Field crop: maize
Growth stage: 2
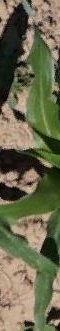
Species: maize